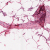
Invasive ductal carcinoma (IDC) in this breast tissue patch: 0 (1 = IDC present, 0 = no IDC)